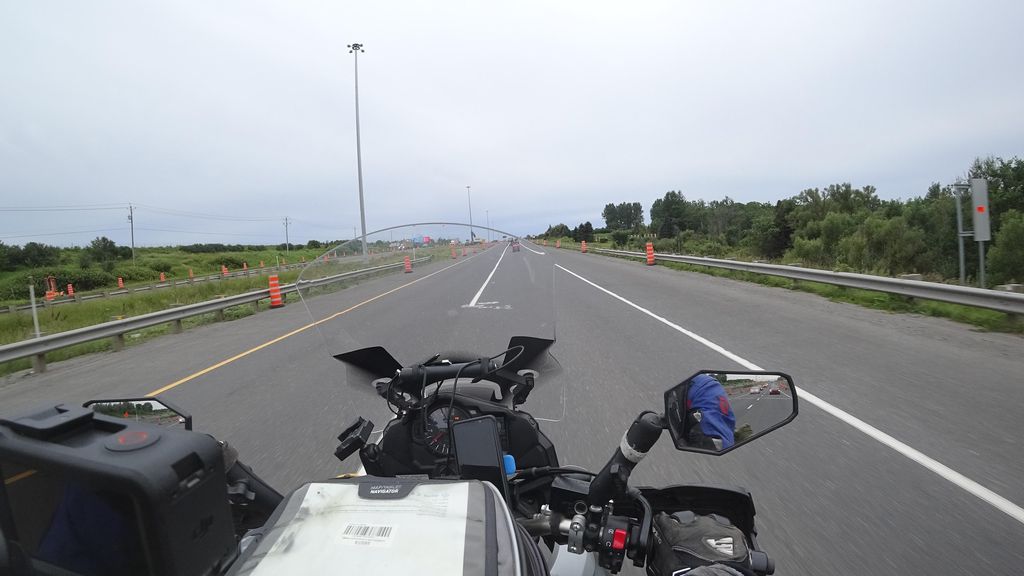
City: quebec_city